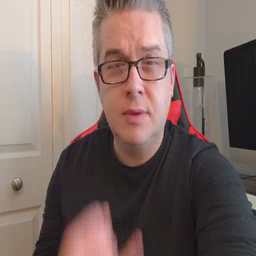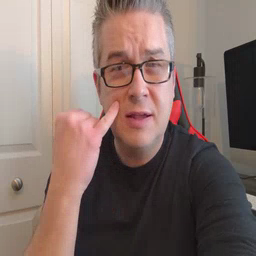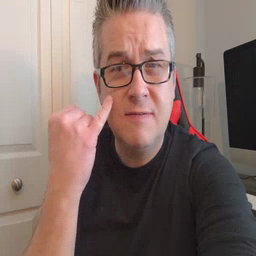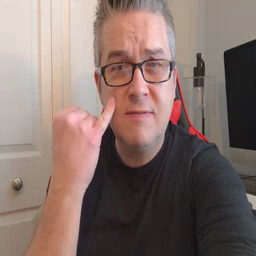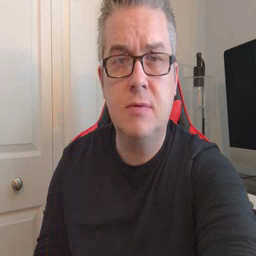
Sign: if